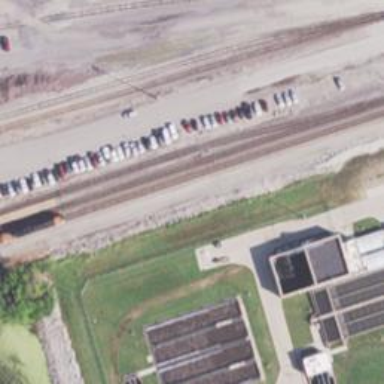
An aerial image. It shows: Railway siding for service.